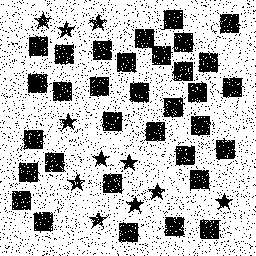
Squares: 33
Triangles: 0
Stars: 11
Total shapes: 44